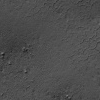
Atmospheric dust classification: not_dusty